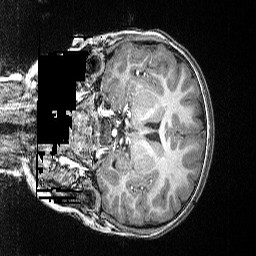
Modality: T1w
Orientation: coronal
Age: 80
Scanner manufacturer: siemens
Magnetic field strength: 3 T
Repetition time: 2.5 s
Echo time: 0.00347 s